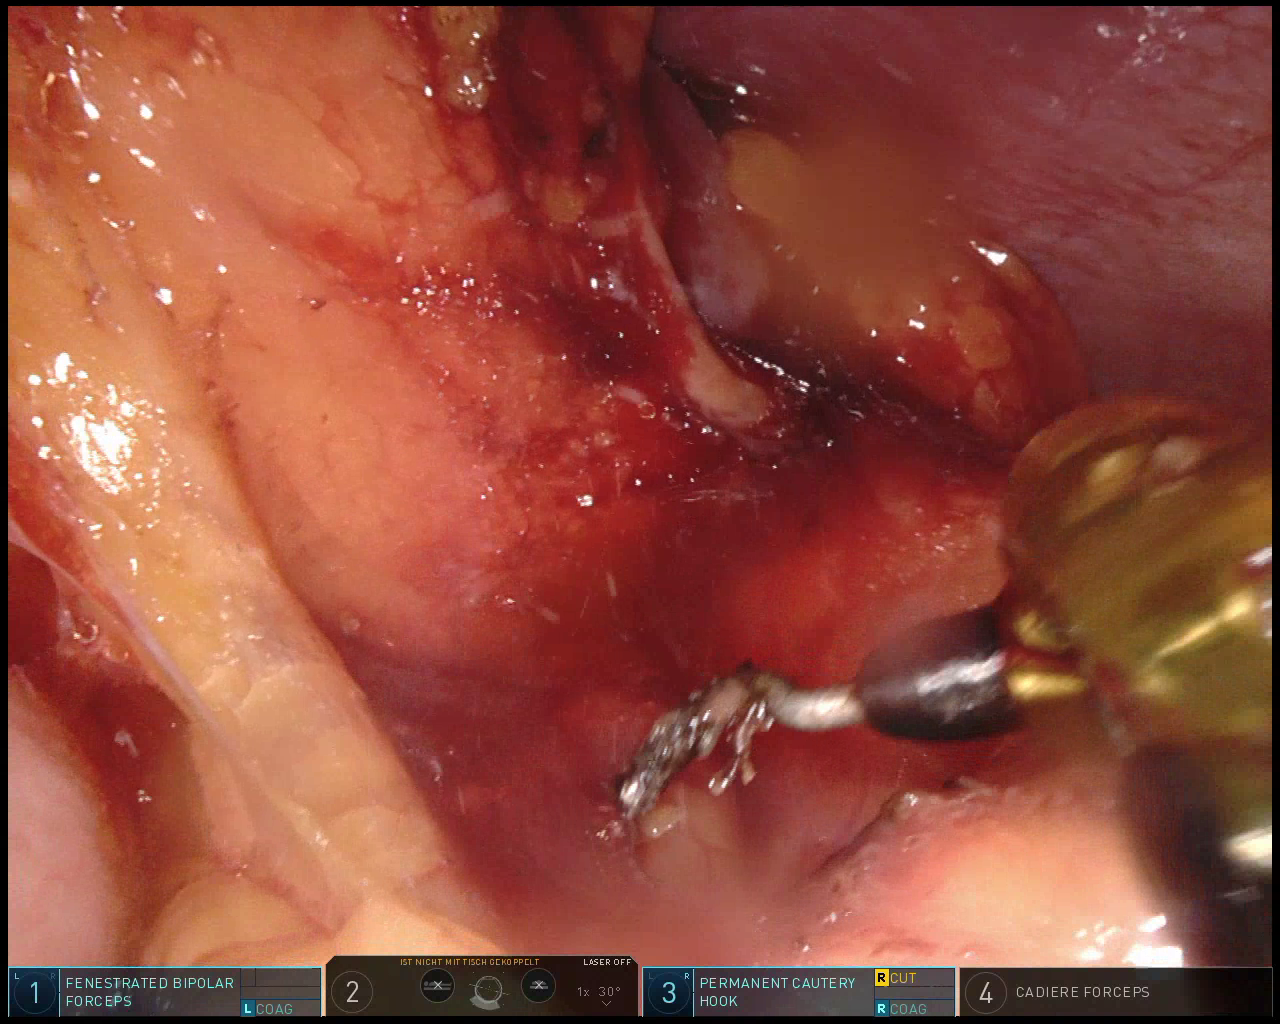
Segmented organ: spleen
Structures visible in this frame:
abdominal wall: yes
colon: yes
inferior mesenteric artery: no
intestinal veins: no
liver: no
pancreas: no
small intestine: no
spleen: yes
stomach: no
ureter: no
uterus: no
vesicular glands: no